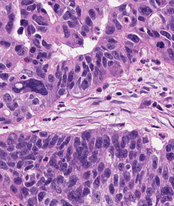
Tumor epithelial tissue: yes
Tumor-associated stroma tissue: yes
Normal tissue: no